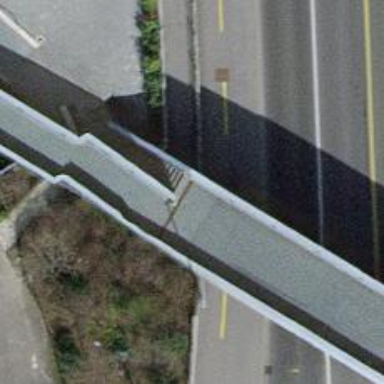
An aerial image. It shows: Concrete bridge with steps.